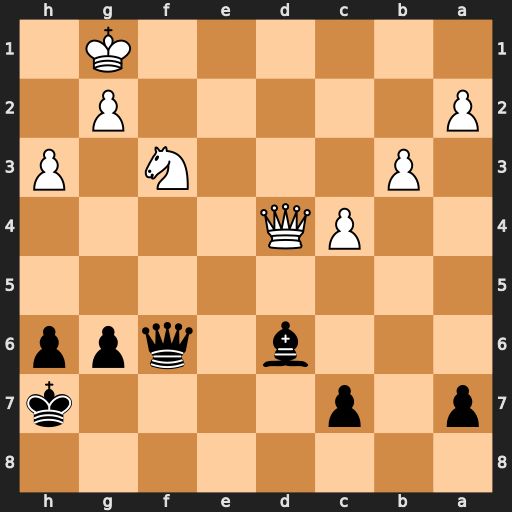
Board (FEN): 8/p1p4k/3b1qpp/8/2PQ4/1P3N1P/P5P1/6K1
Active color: b
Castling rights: -
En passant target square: -
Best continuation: Qxd4+ Nxd4 Bc5 Kf2 Bxd4+